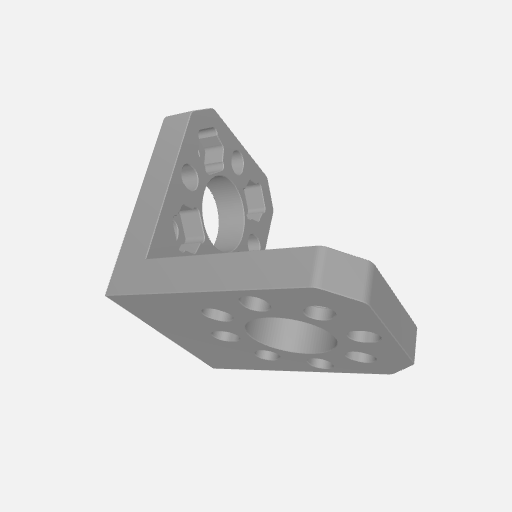
Part: AnglePatternMount